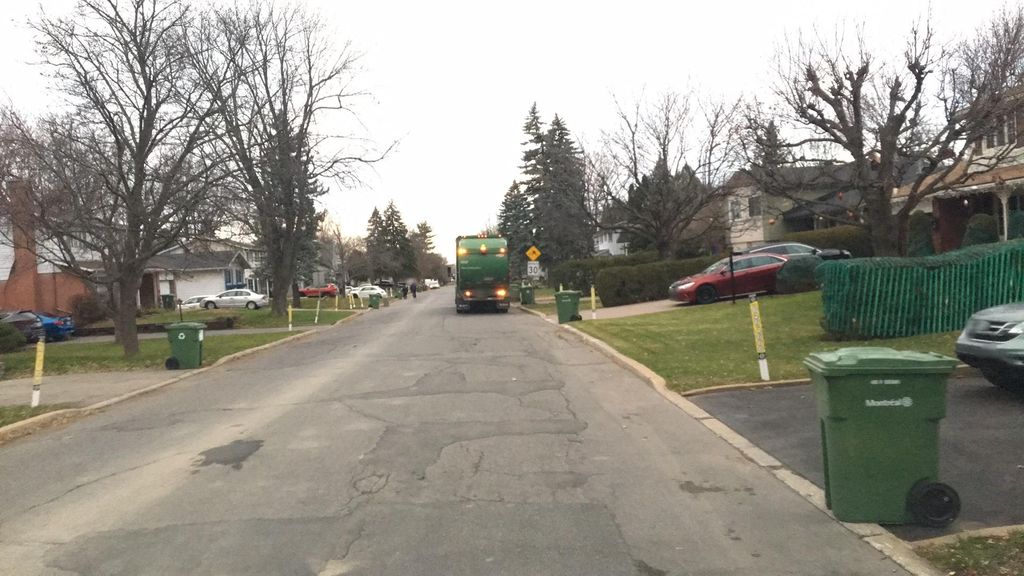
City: montreal